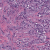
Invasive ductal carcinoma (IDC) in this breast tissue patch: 1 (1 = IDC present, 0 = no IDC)